RGB frame:
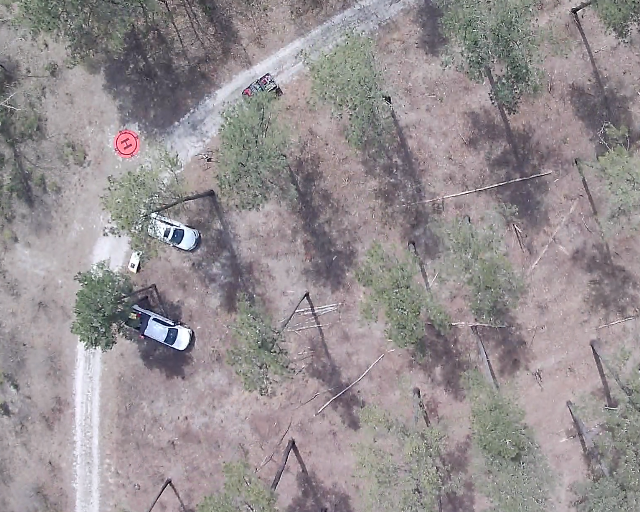
Thermal frame:
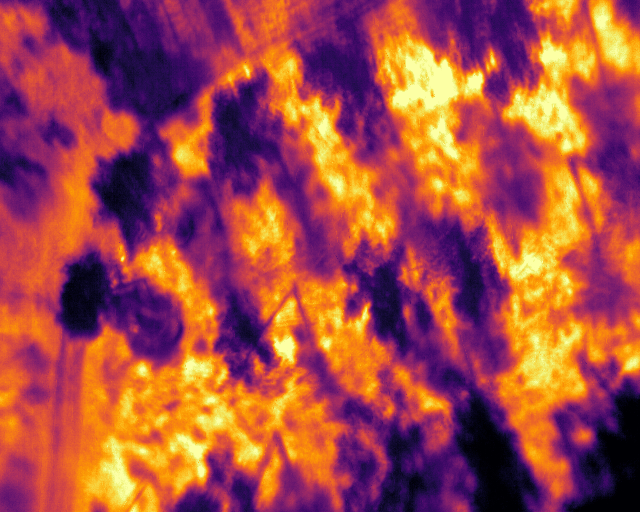
Captured: 2026-02-26 02:27:24
Pixels at or above 80 °C: 0 (fraction of frame: 0)